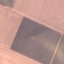
Land use / land cover: AnnualCrop